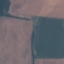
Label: AnnualCrop